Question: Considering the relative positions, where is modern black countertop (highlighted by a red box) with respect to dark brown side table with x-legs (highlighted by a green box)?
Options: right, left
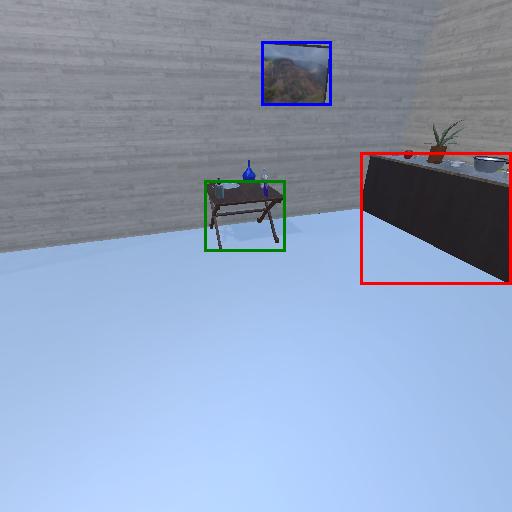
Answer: right